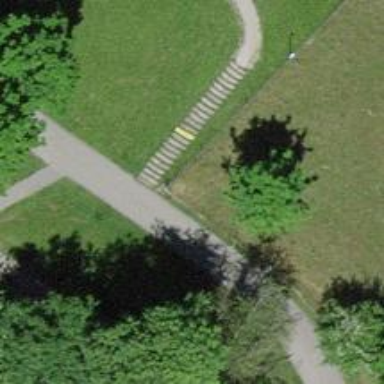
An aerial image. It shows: Road with steps.